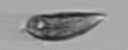
Label: Prorocentrum_triestinum